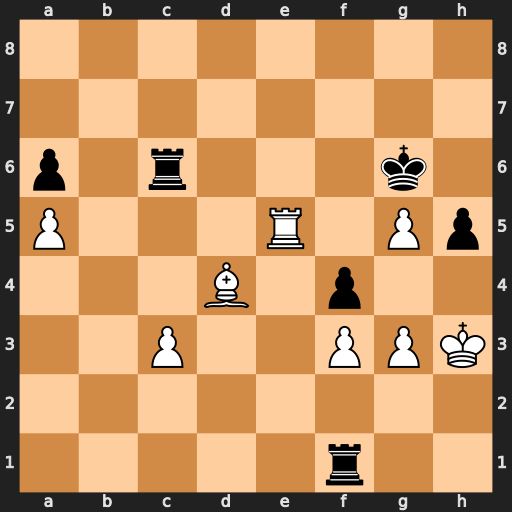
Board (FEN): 8/8/p1r3k1/P3R1Pp/3B1p2/2P2PPK/8/5r2
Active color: w
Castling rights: -
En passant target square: -
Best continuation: Kg2 Rb1 gxf4